Question: I've been planned to develop an Augmented_Reality(AR) application in an android. So I've gone through various of contribution installing a libraries in eclipse(IDE) like artool,qcar sdk and so on, then I've found that NDK installation should be made before getting into artool kit or qcar sdk So I started to install NDK and progressed as they said in below link:
<URL>
after doing 'Cygwin' installation they wrote to write 'make -v' in console. Hhen I did I got 'GNU make 3.82.90' but theirs is 'GNU make3.81' as:

where it wasn't as same mine. I know that am using updated cygwin but my problem is I can't able to get .so file as they mentioned accordingly in eclipse. So could you tell me, where I made junk and how can I recover to run AR application in eclipse. Thank you!
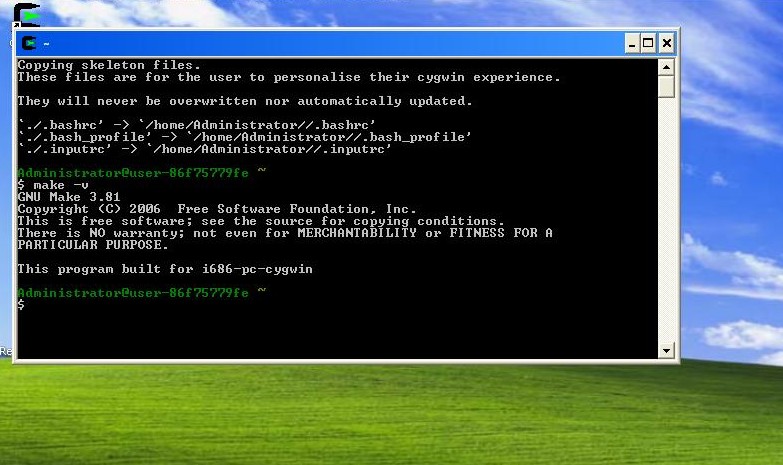
Answer: When you are installing cygwin (I used a wizard) make sure you open the DEVEL tree and install MAKE (binary is fine, no need for source).
I also get all the GCC and MINGW stuff just in case.
Perhaps uninstall cygwin, and reinstall using the wizard and ensure MAKE is selected from DEVEL tree.